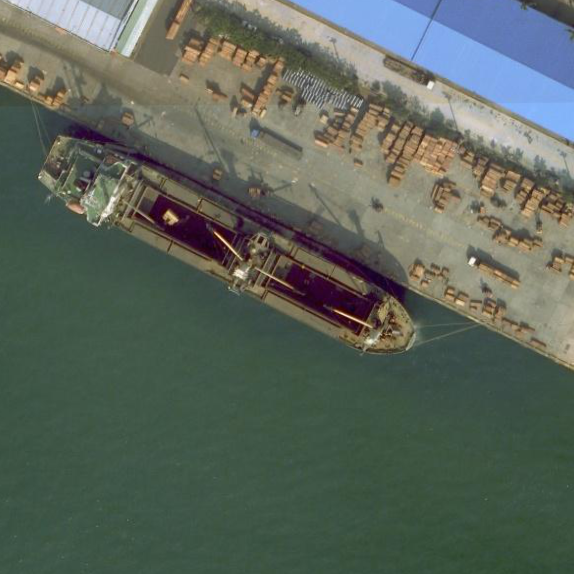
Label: Cargo_ship